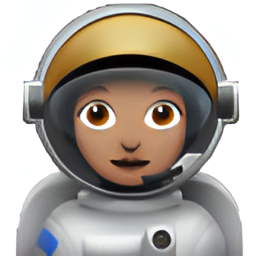
Name: female astronaut type 4
Emoji: 👩🏽‍🚀
Group: People & Body
Sub-group: person-role